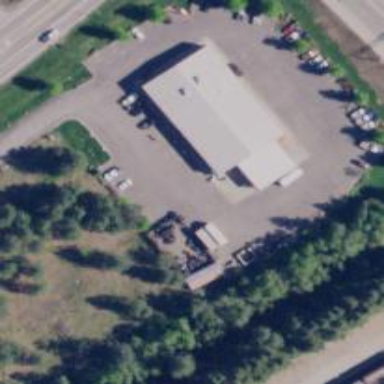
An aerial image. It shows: Retail building housing tyre shop.